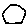
Label: hexagon